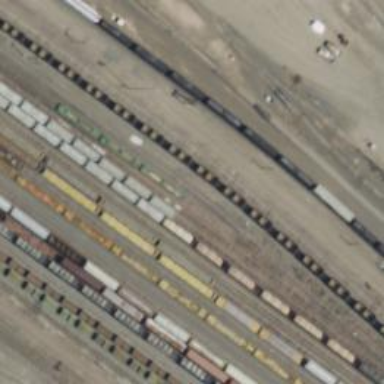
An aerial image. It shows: Railway siding for service.